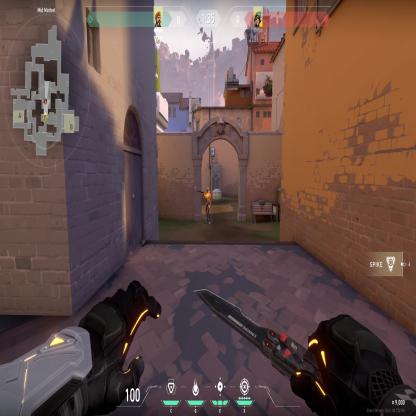
Label: enemy